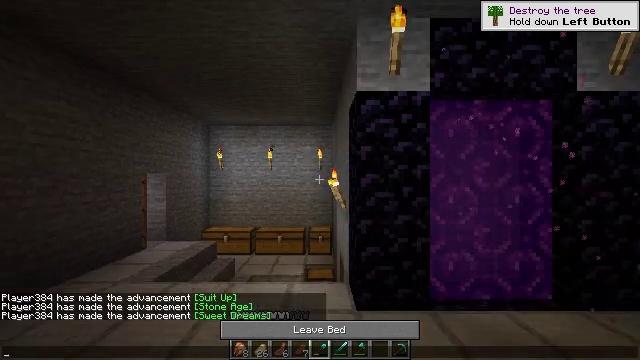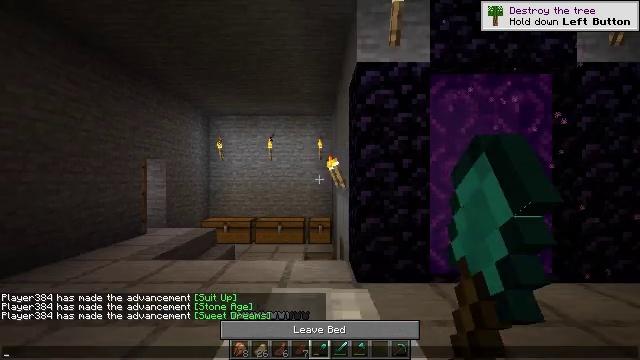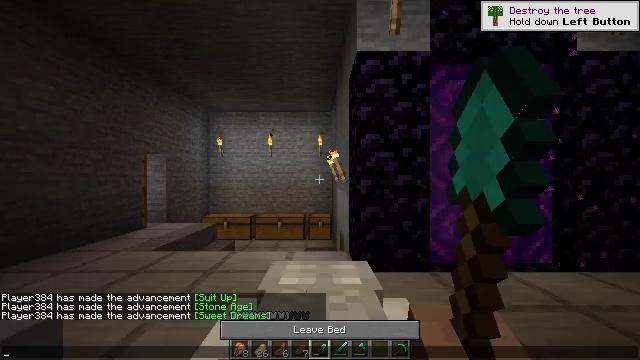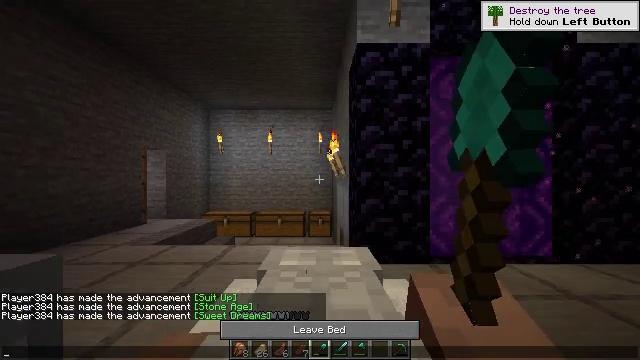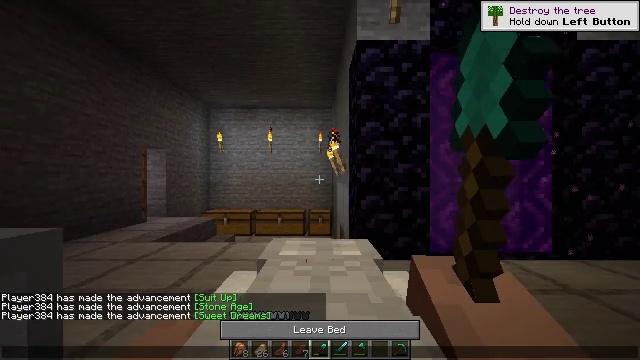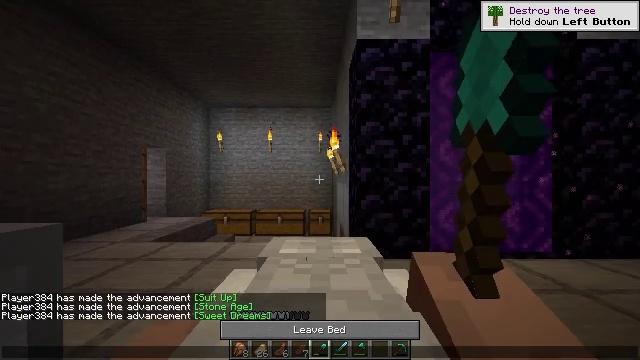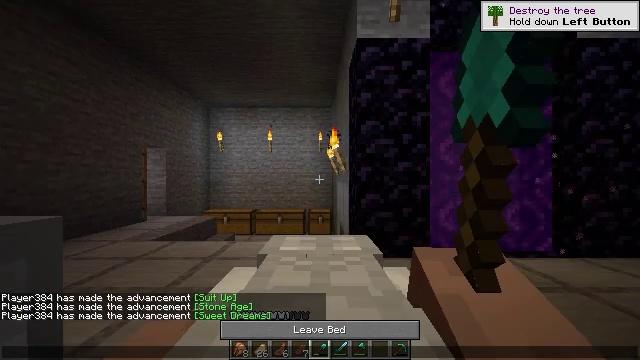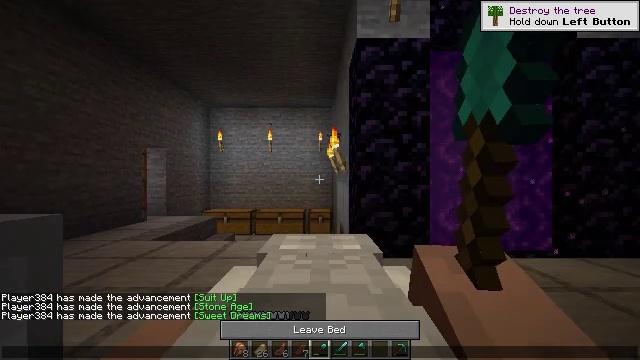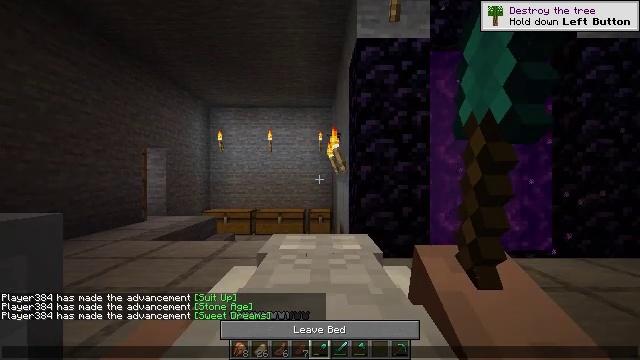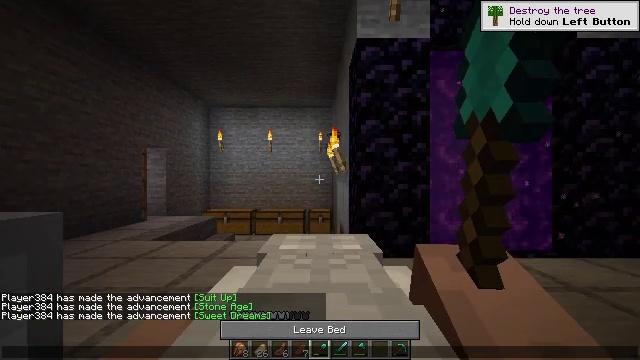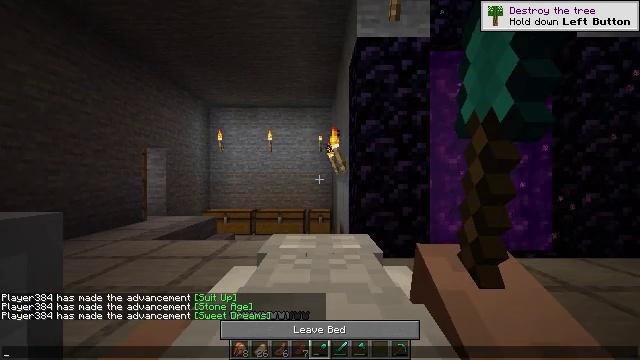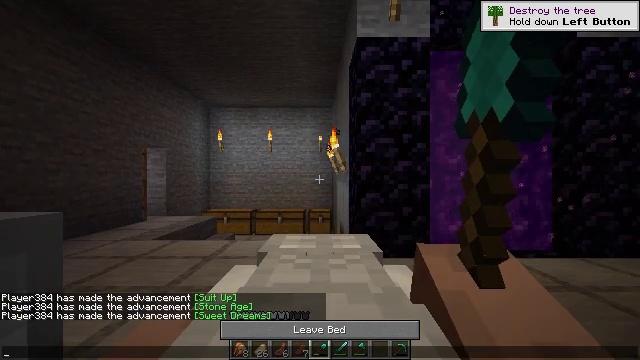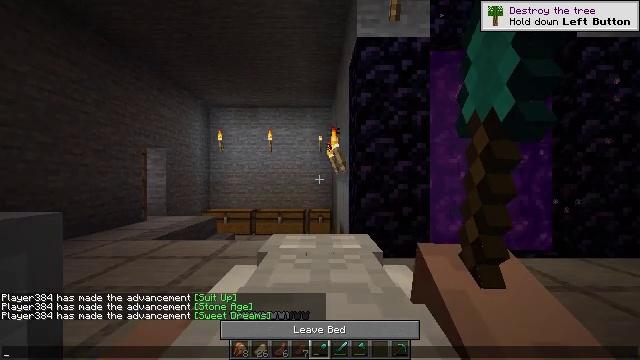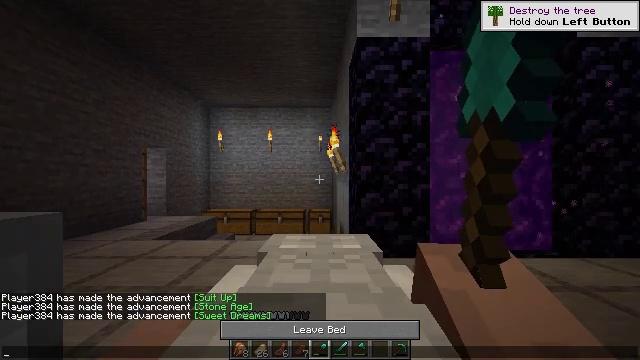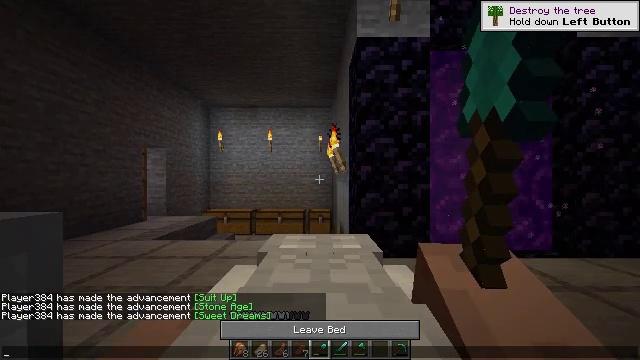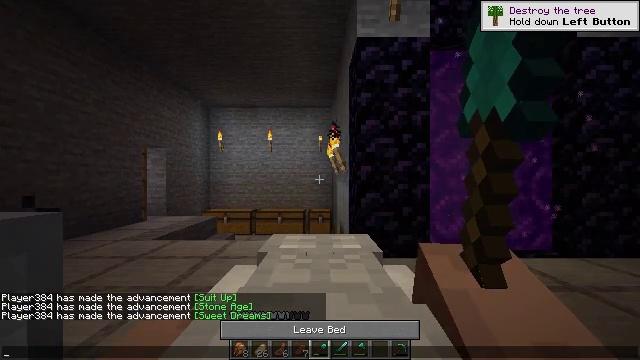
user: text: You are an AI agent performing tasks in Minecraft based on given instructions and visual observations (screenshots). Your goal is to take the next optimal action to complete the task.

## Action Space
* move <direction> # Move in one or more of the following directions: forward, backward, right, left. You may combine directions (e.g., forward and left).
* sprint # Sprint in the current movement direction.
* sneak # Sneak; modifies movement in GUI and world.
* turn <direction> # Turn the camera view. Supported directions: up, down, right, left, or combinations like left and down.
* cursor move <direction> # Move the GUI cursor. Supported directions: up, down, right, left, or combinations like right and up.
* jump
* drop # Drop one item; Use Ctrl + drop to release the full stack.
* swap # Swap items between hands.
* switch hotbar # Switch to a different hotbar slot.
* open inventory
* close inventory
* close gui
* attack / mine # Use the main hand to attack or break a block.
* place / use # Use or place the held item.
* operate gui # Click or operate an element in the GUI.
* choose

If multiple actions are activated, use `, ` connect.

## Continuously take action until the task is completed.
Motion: motion action
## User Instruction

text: craft item air
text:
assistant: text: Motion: no_op
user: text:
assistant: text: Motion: no_op
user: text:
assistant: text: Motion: no_op
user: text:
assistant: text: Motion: no_op
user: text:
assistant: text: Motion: no_op
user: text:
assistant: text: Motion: no_op
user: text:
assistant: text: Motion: no_op
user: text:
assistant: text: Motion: no_op
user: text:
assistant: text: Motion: no_op
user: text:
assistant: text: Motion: no_op
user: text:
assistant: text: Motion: no_op
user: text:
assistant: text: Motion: no_op
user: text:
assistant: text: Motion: no_op
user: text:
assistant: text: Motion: no_op
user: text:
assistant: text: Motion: no_op
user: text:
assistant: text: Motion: no_op
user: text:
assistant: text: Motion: no_op
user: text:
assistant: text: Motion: no_op
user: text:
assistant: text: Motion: no_op
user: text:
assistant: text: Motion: no_op
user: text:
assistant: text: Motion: no_op
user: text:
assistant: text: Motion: no_op
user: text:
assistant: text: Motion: no_op
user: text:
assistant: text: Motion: no_op
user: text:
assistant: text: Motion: no_op
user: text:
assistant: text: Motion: no_op
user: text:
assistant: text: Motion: no_op
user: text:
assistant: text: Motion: no_op
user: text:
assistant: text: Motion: no_op
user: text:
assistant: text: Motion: no_op